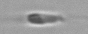
Label: flagellate_morphotype3